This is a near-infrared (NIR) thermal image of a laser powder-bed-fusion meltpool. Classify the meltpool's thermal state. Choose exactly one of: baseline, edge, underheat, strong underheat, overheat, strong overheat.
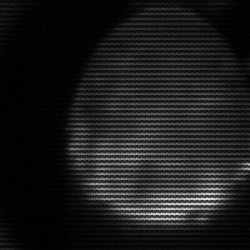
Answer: edge